Question: i am creating client sever application in windows using socket and i want to throw exception at run time from thread if any problem occur but i am getting error for throw statement.
'''
//create thread in cpp file
CreateThread(NULL,0,startServer,this,0,NULL);
//thread in header file
static unsigned long __stdcall startServer(void *i_SocketTransportServer)
{
((SocketTransportServer*)i_SocketTransportServer)->StartServerThread(((SocketTransportServer *)i_SocketTransportServer)->m_socketServer);
return 0;
}
//and StartServerThread is function called by thread
// SocketTransportServer is inner class of RMLThinTransport
void RMLThinTransport::SocketTransportServer::StartServerThread(SOCKET i_socketServer)
{
m_socketAccept=NULL;
while(true)
{
Sleep(20);
if(m_canAcceptMore)
{
m_canAcceptMore=false;
if(!m_isRunning)
{
break;
}
try
{
m_socketAccept=accept(m_socketServer,NULL,NULL);
if(m_socketAccept==INVALID_SOCKET)
{
int lastError=WSAGetLastError();
closesocket(m_socketAccept);
SocketExceptions
exceptionInAcceptAtServer;
exceptionInAcceptAtServer.detectErrorAccept(&lastError);
throw exceptionInAcceptAtServer;
}
else
{
//_LOG("Client connected",EventTypeInfo) ;
OutputDebugStringW(L"client connected.....");
/* If client connected then setClinetCout value 1 */
setClientCount(1);
m_ClientSockets.push_back(m_socketAccept);
CreateThread(NULL,0,receiveDataAtServer,this,0,NULL);
}
}
catch(SocketExceptions& i_exceptionInAcceptAtServer)
{
/*OutputDebugStringW(L"Can't accept client In Exception. ."); */
throw i_exceptionInAcceptAtServer;//getting runtime error from here
}
}
}
}
'''
now i want to throw error when server close but i am getting run time error. so is there any way so i can get error in my main function.sorry but i am new in c++ so please help me. and error is

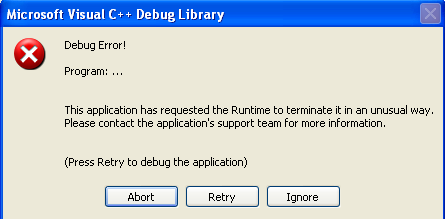
Answer: The code that the exception is not the problem; it's the lack of any code to the exception that's the problem. The application is terminating because nothing is catching the exception you're throwing; you must ensure that something is going to catch it. Your 'startServer' method -- the thread procedure -- must catch the exception, and cleanly exit the thread.